四年级 · 度量几何学
如下图所示, 用量角器测量 $\angle 1$ 的度数。

$\angle 1=(\quad)^{\circ}$, 我是这样想的:
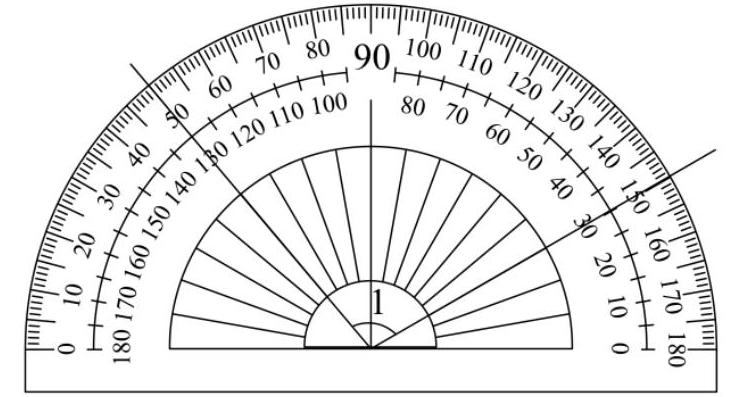
答案: 100 ; 想法见详解

【分析】量角器上每一个大格表示 10 度, 据此数一下 $\angle 1$ 之间有 10 个大格, 就是 100 度, 或者用里圈的刻度差和外圈的刻度差求得 $\angle 1$ 的度数。

【详解】 $130^{\circ}-30^{\circ}=100^{\circ}$ 或 $150^{\circ}-50^{\circ}=100^{\circ}$;

我是这样想的: 可以用里圈的刻度差求 $\angle 1$ 度数, $130^{\circ}-30^{\circ}$, 或者用外圈的刻度差求 $\angle 1$ 度数,

$150^{\circ}-50^{\circ} 。$

答: $\angle 1=100^{\circ}$

【点睛】本题考查的是量角器的应用方法和角的度量与计算, 结合图示注意看里圈还是外圈的刻度,要一致。19.答案: 10 条; 21 条

【分析】线段有两个端点, 任意两点间的一段都可以看作一条线段。据此以某个端点为起点, 同一方向它后面的端点依次作为终点, 数出线段数量再相加即可。

【详解】 (1) $4+3+2+1$

$=7+3$

$=10$ (条)

(2) $(5+4+3+2+1)+(3+2+1)$

$=(9+5+1)+(5+1)$

$=(14+1)+6$

$=15+6$

$=21$ (条)


: 有 21 条线段。

【点睛】数线段时要按照一定的顺序数, 做到不重复、不遗漏。
解析: 答案: 100 ; 想法见详解

【分析】量角器上每一个大格表示 10 度, 据此数一下 $\angle 1$ 之间有 10 个大格, 就是 100 度, 或者用里圈的刻度差和外圈的刻度差求得 $\angle 1$ 的度数。

【详解】 $130^{\circ}-30^{\circ}=100^{\circ}$ 或 $150^{\circ}-50^{\circ}=100^{\circ}$;

我是这样想的: 可以用里圈的刻度差求 $\angle 1$ 度数, $130^{\circ}-30^{\circ}$, 或者用外圈的刻度差求 $\angle 1$ 度数,

$150^{\circ}-50^{\circ} 。$

答: $\angle 1=100^{\circ}$

【点睛】本题考查的是量角器的应用方法和角的度量与计算, 结合图示注意看里圈还是外圈的刻度,要一致。19.答案: 10 条; 21 条

【分析】线段有两个端点, 任意两点间的一段都可以看作一条线段。据此以某个端点为起点, 同一方向它后面的端点依次作为终点, 数出线段数量再相加即可。

【详解】 (1) $4+3+2+1$

$=7+3$

$=10$ (条)

(2) $(5+4+3+2+1)+(3+2+1)$

$=(9+5+1)+(5+1)$

$=(14+1)+6$

$=15+6$

$=21$ (条)


: 有 21 条线段。

【点睛】数线段时要按照一定的顺序数, 做到不重复、不遗漏。